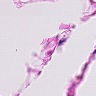
Metastatic tissue present: no